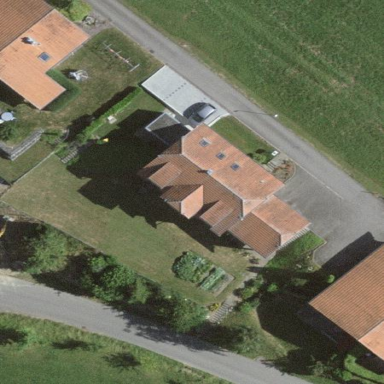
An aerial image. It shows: Detached building.